Interaction volume radius: 5 \u00c5
Interaction volume height: 10 \u00c5
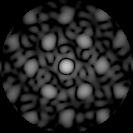
Disorder parameter: 0.402